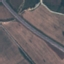
Label: Highway